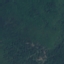
Label: Forest